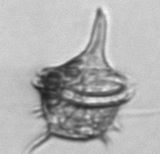
Label: Amylax